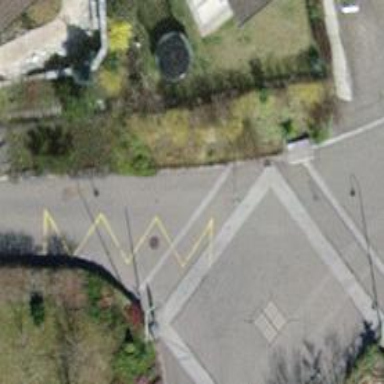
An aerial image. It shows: Public transport stop position.